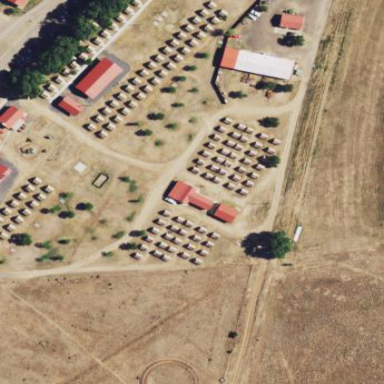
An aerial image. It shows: Campsite for tourism.